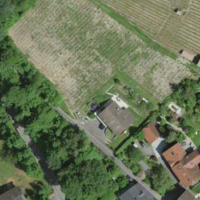
EUNIS habitat code: 52
Species observed at this site:
Lysimachia punctata